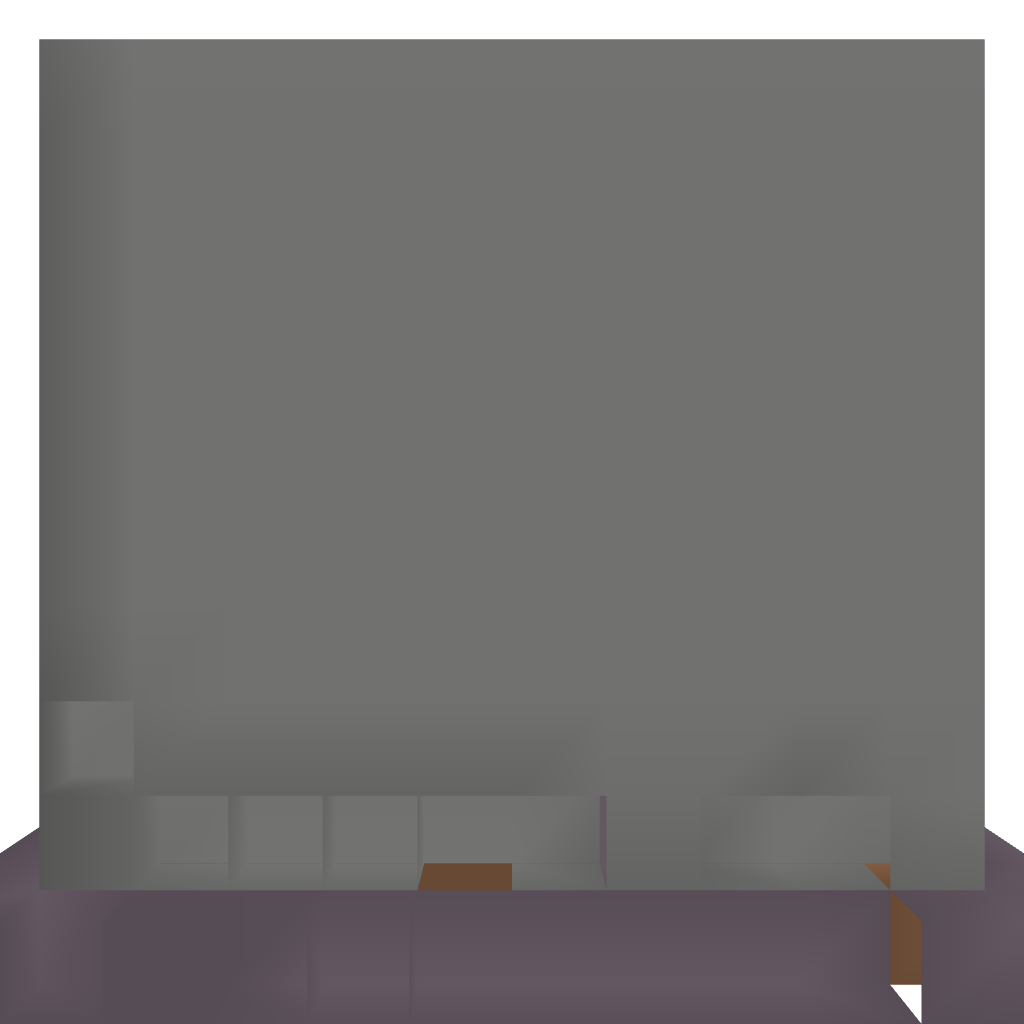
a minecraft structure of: Mooshroom red house